Question: I want to retrieve data from my SQL database and use it on my HTML page.
I have a php script 'get_score.php' like this:
'''
<?php
$con = mysqli_connect( "localhost", "xxx1", "xxx2", "xxx3");
if (mysqli_connect_errno())
{
echo "Failed to connect to MySQL: " . mysqli_connect_error();
}
$sql = "SELECT 'name', 'score' FROM crossstreet ORDER BY 'score' DESC LIMIT 5";
if (!mysqli_query($con, $sql))
{
die('Error: ' . mysqli_error($con));
}
$result = mysqli_query($con, $sql);
while ($row = mysqli_fetch_assoc($result)) {
$output = ($row["name"]);
}
mysqli_free_result($result);
echo json_encode($result);
mysqli_close($con);
?>
'''
And then I want to retrieve the data I via JQuery. I have read about the cross-origin issue but the data I retrieve and the html/Jquery are on the same server.
'''
$.get("get_score.php", function( data ) {
console.log(window[data]);
}, "json" );
'''
This returns 'undefined'. If I make it '$(data)' it returns an object like the one on this screenshot.

Where is my mistake; how can I just get the data from the server to use in html?
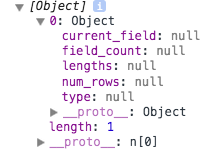
Answer: You need to make '$output' an array so you get all the rows.
'''
$output = array();
while ($row = mysqli_fetch_assoc($result)) {
$output[] = $row['name'];
}
'''
Then you should echo this:
'''
echo json_encode($output);
'''
And in your jQuery code, you should do 'console.log(data);'